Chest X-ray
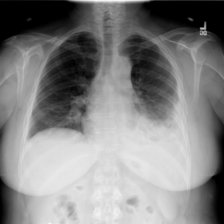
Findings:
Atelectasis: positive
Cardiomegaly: negative
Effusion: positive
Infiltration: negative
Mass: negative
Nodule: negative
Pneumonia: negative
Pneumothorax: negative
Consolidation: negative
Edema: negative
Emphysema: negative
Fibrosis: negative
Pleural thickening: negative
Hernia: negative